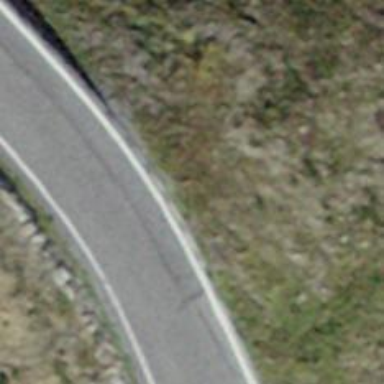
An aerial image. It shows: Guard rail.